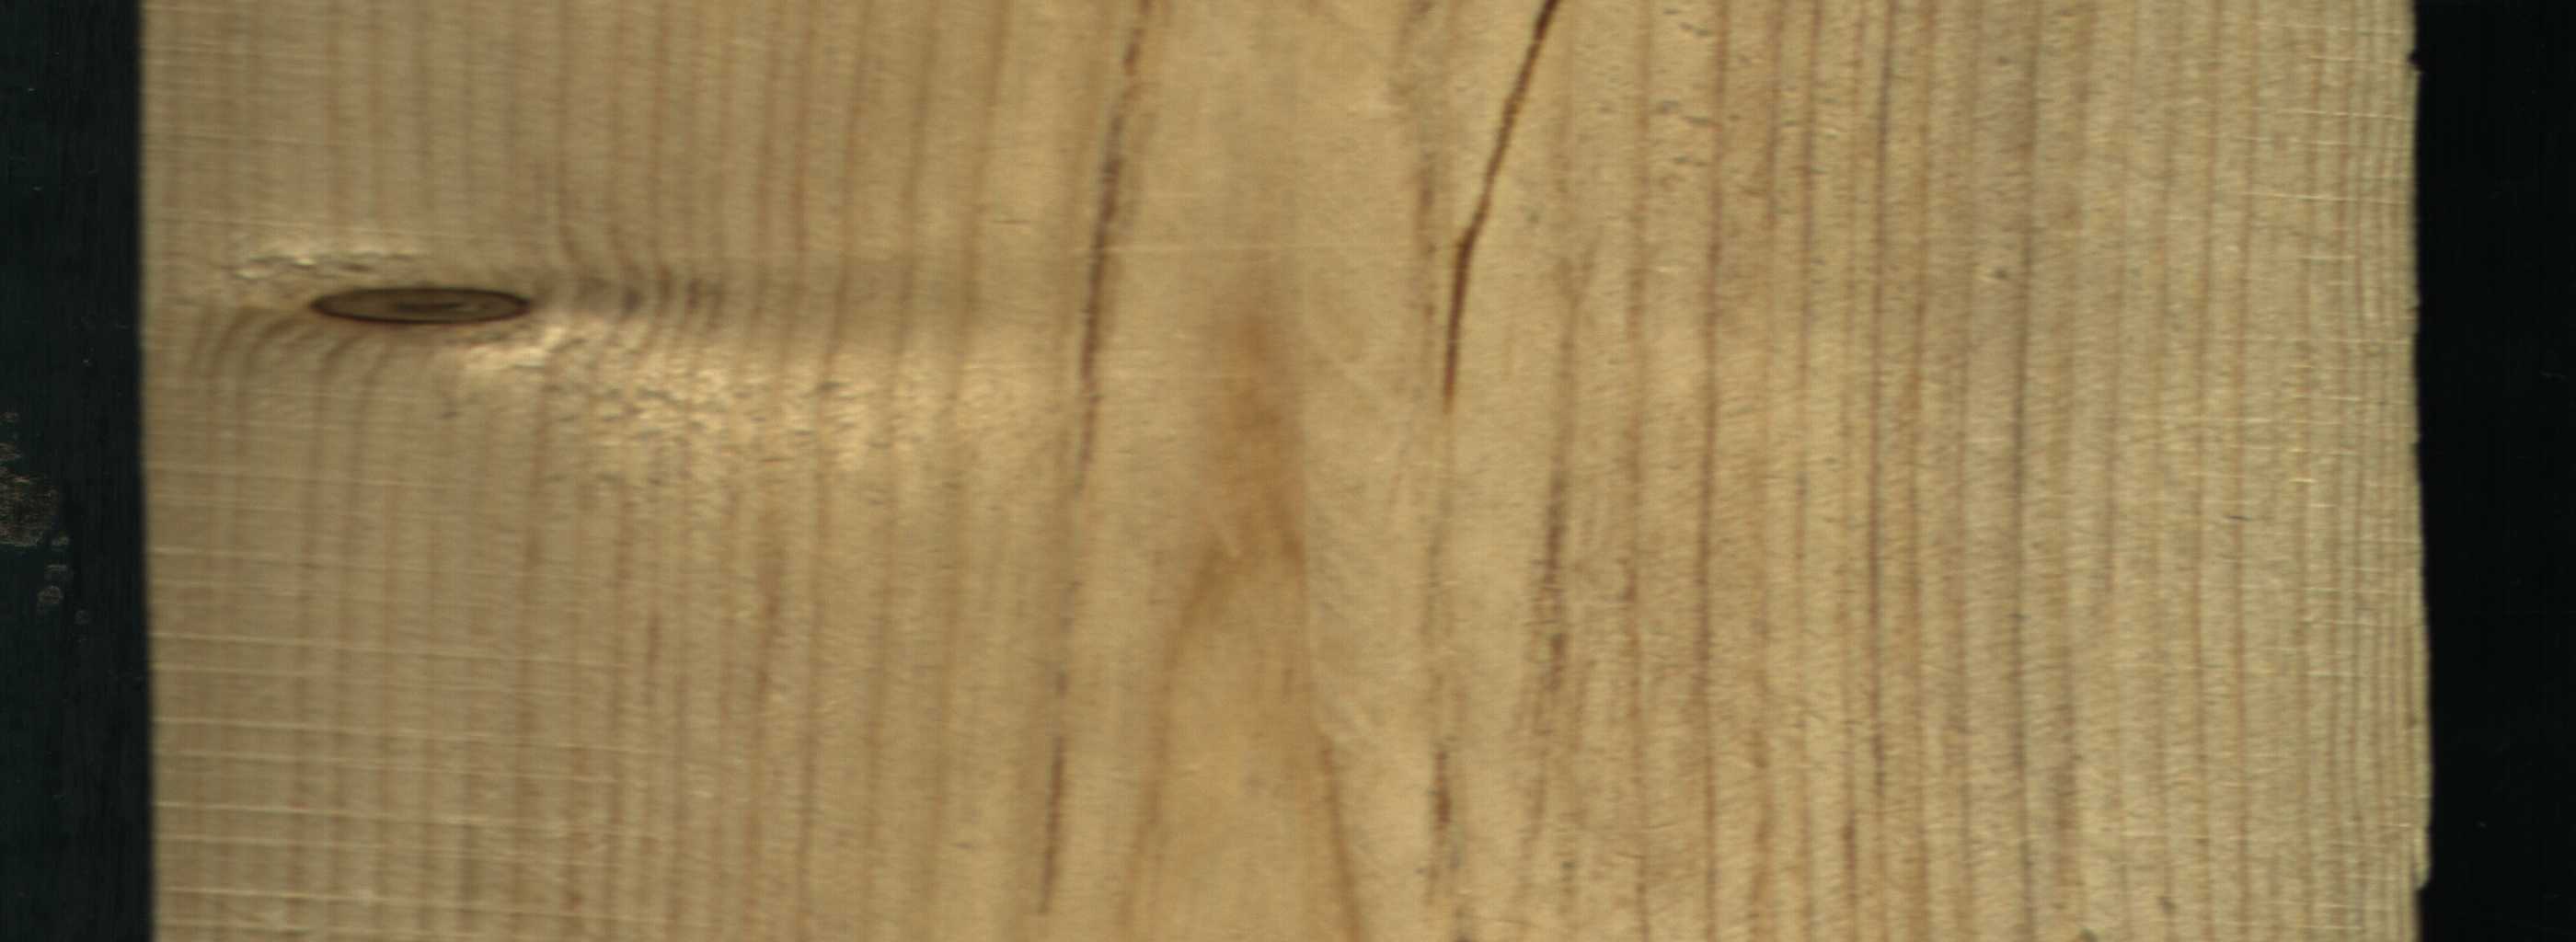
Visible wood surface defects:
resin
Dead_Knot